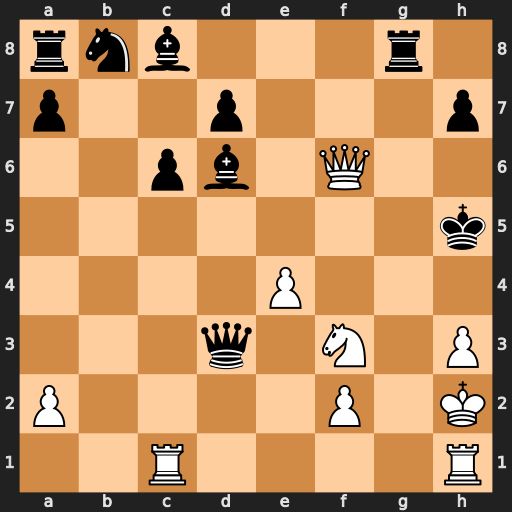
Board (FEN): rnb3r1/p2p3p/2pb1Q2/7k/4P3/3q1N1P/P4P1K/2R4R
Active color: w
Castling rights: -
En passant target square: -
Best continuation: e5 Rg2+ Kxg2 Qg6+ Qxg6+